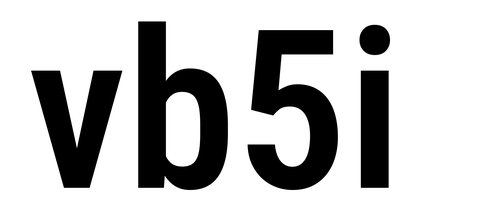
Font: Roboto_Condensed_SemiBold